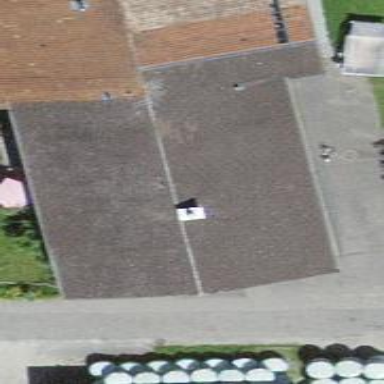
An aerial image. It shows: Farm building.